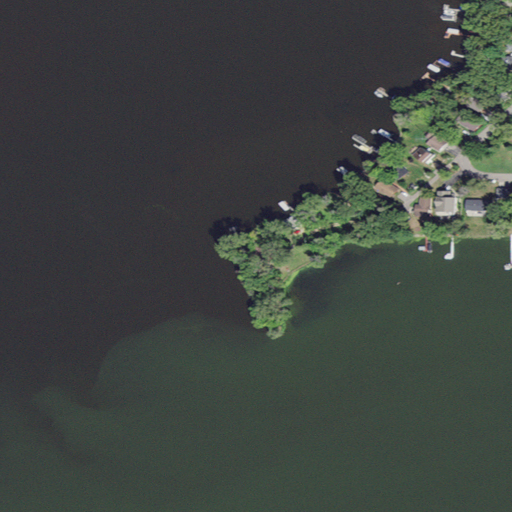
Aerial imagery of cape in Wisconsin named Tipperary Point containing open water, woody wetlands, low intensity development, open development, herbaceous wetlands, deciduous forest, and mixed forest